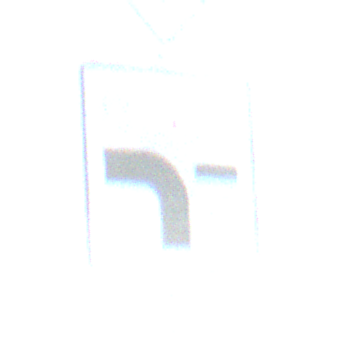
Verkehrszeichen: VerlaufVorfahrtsstrasse6
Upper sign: Vorfahrtsstrasse
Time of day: SunriseSunset
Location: Outdoor (RoadRail)
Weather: PartlyCloudy
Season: NotSpecified
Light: Natural